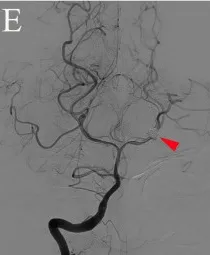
DSA of antero-posterior view.
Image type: radiology (x_ray)